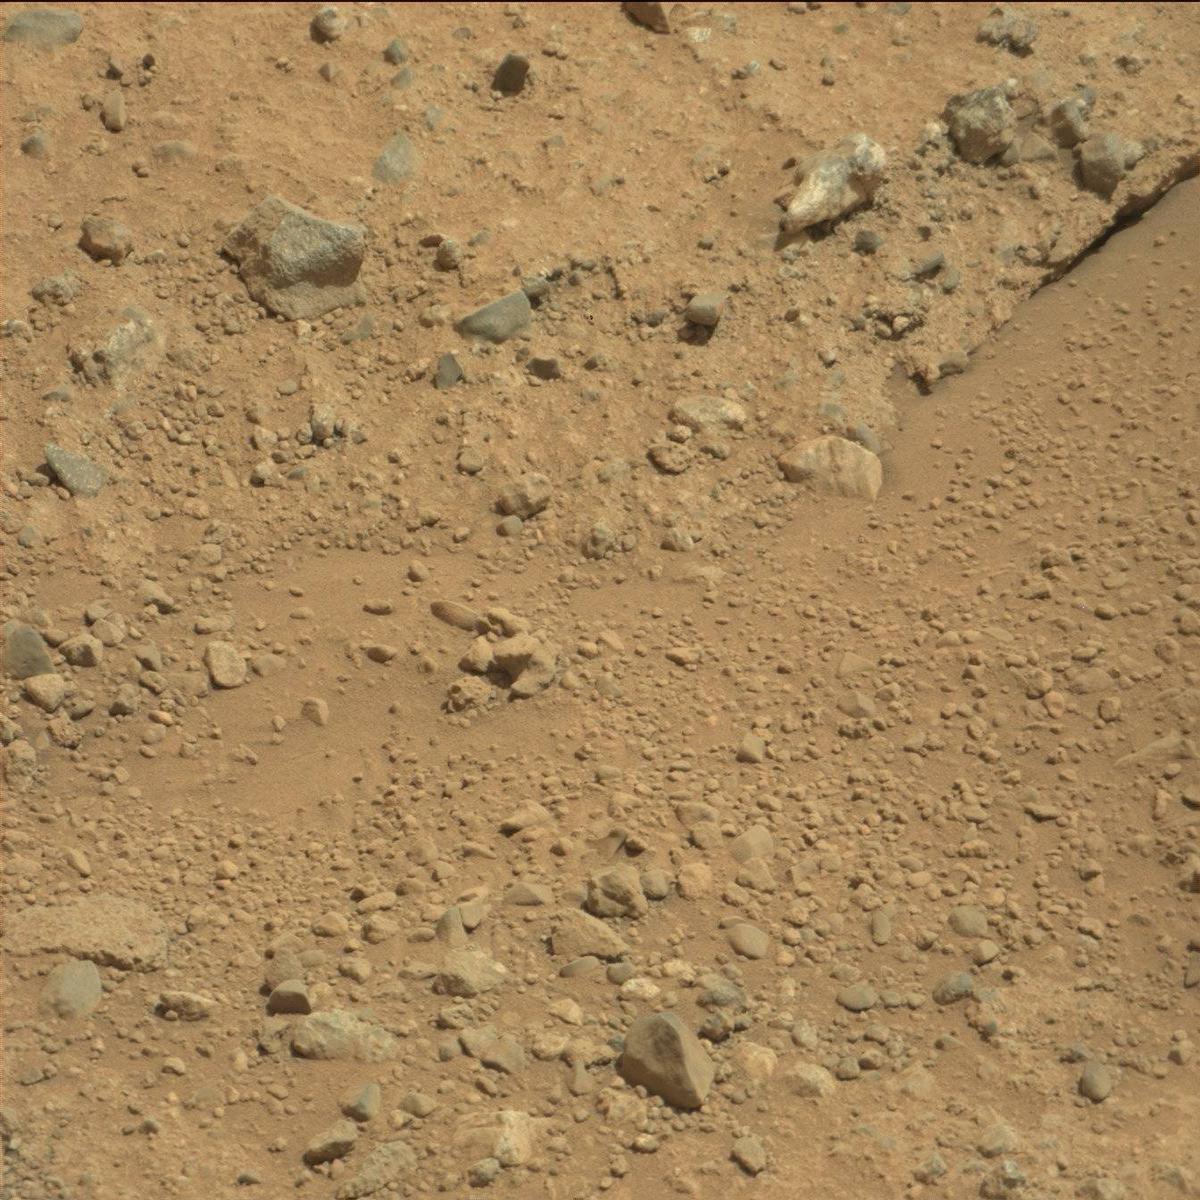
Terrain classes present: Bedrock, Rock, Sand / Soil